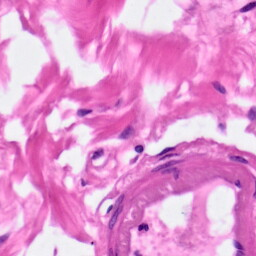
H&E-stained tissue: Pancreatic